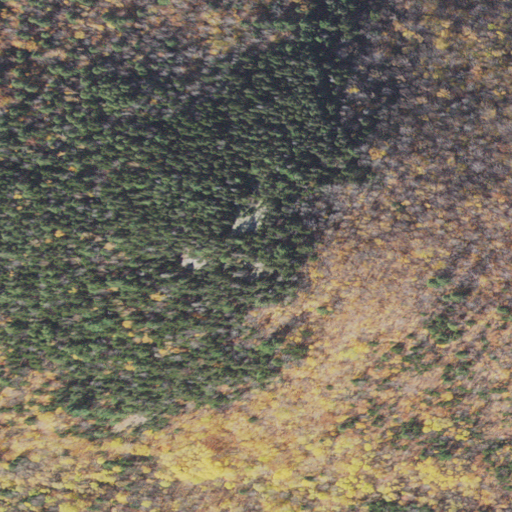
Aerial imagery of mountain in New Hampshire named Mount Evans containing evergreen forest, deciduous forest, and mixed forest